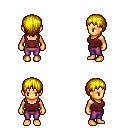
a pixel art fantasy rpg character, female body template, human, tanned skin, maroon pirate shirt, magenta pants, blonde plain hairstyle, four views (front, back, left, right), 2x2 character sprite sheet, small pixel art, hard edges, no anti-aliasing